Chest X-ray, PA view. Patient: 40 years old, sex M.
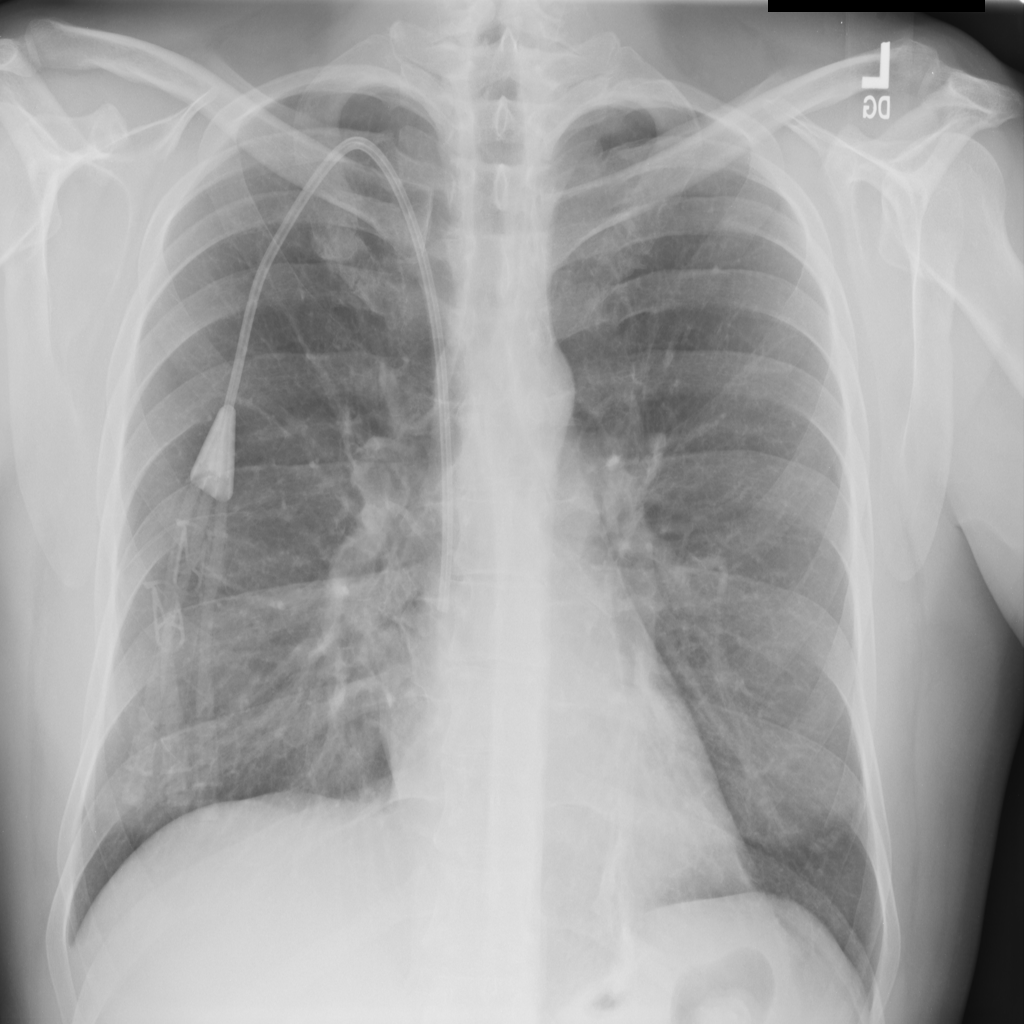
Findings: No Finding